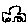
Label: car